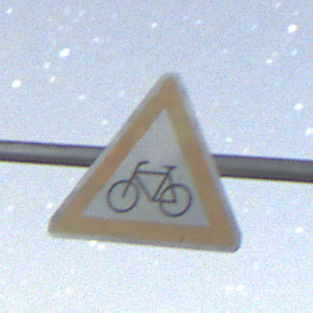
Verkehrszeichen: RadverkehrRechts
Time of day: Night
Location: Outdoor (Nature)
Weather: Clear
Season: NotSpecified
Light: Natural